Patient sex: M
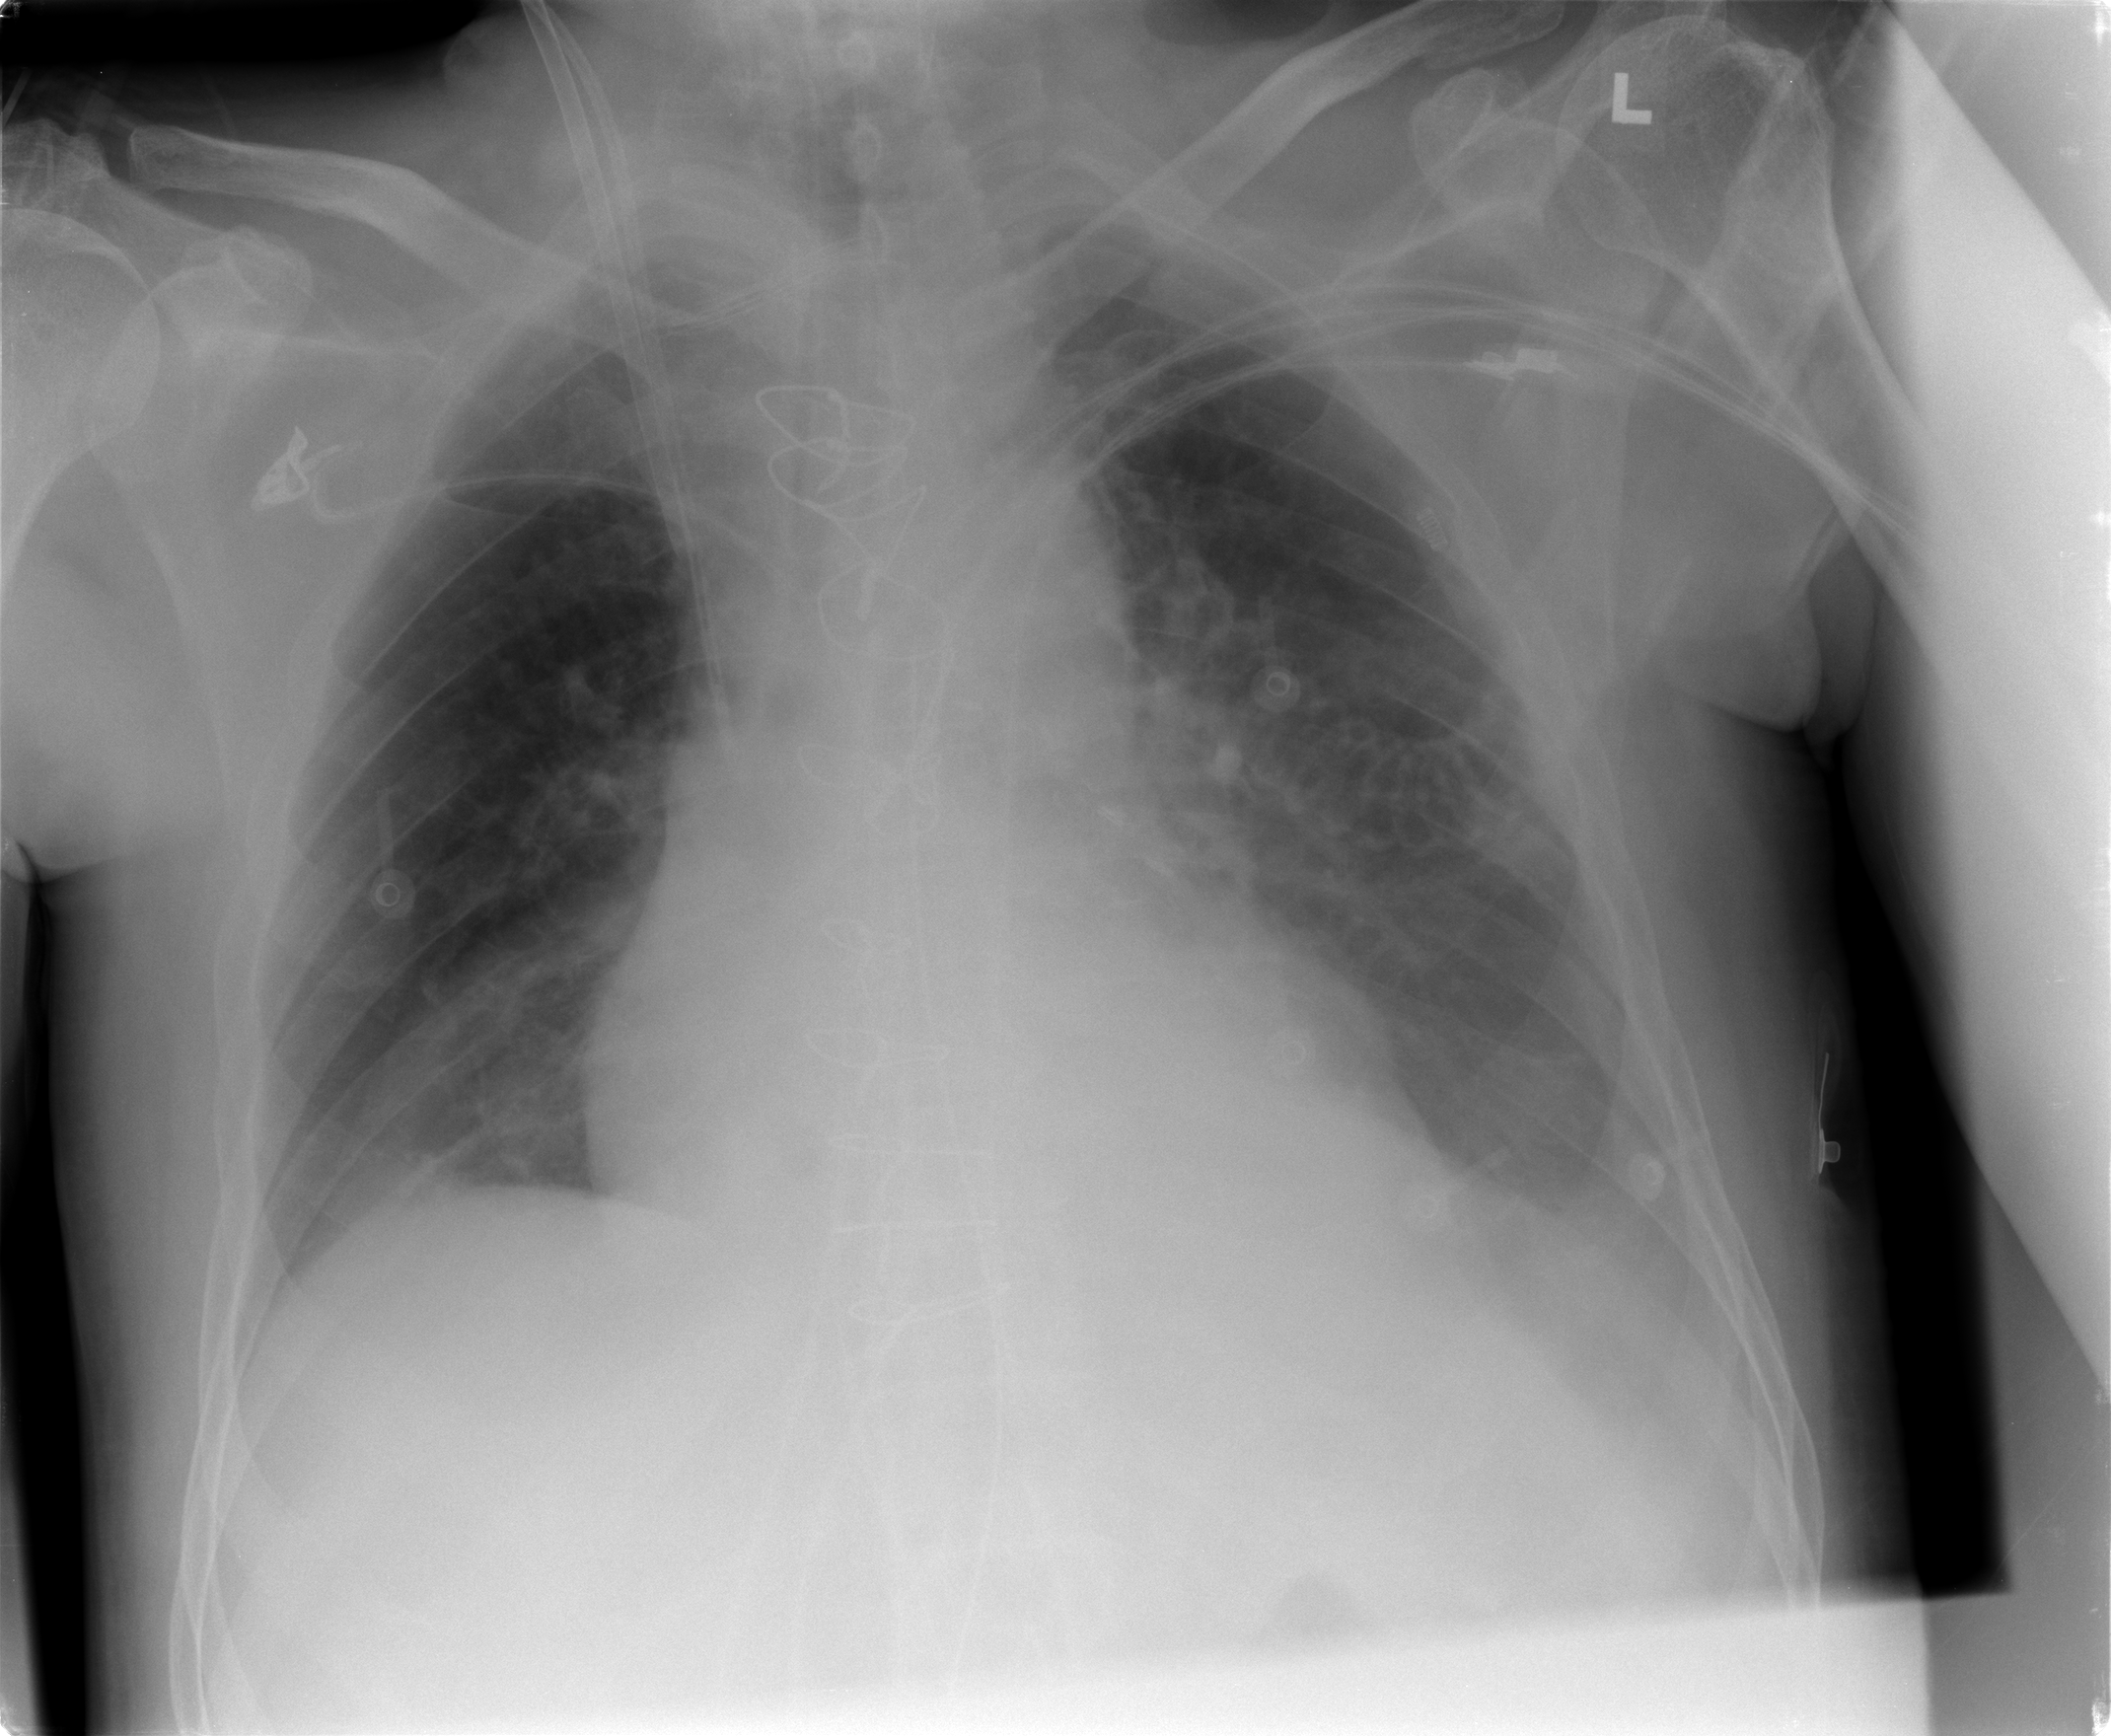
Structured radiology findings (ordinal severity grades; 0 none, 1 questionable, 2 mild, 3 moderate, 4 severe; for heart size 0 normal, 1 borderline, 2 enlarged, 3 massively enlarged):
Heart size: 2
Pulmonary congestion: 1
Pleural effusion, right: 0
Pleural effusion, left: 2
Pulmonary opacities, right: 0
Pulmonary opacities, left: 1
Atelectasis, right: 1
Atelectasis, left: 2